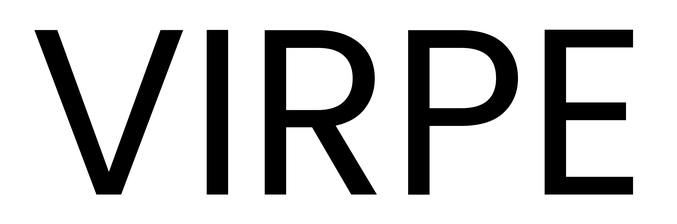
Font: Poppins-Regular